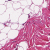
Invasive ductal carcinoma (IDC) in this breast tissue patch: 0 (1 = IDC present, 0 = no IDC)